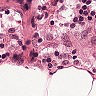
Metastatic tissue present: no